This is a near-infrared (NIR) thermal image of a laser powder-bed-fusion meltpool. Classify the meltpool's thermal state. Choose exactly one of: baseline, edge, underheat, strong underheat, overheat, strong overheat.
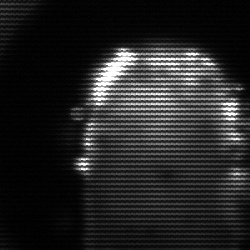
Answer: baseline